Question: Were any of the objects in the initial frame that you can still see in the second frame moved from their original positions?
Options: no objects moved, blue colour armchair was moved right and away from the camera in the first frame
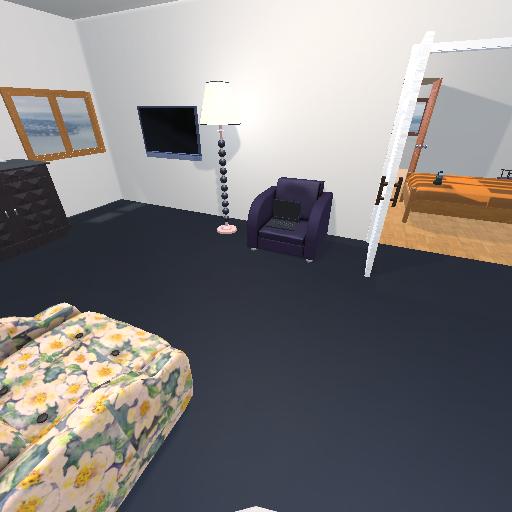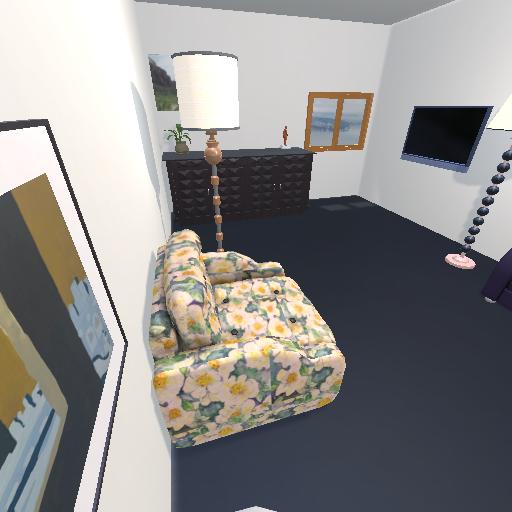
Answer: no objects moved